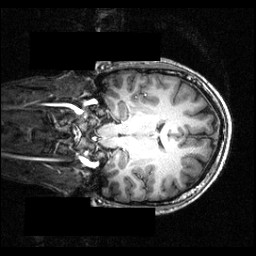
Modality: T1w
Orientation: coronal
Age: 21
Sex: male
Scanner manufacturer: siemens
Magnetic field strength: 3.951 T
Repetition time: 1.5 s
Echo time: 0.00335 s